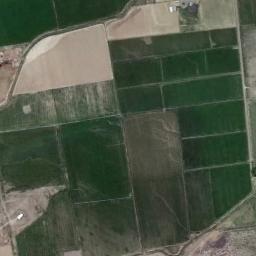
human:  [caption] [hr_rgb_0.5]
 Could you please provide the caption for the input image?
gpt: More than ten neatly arranged rectangular farmlands of varying sizes mixed with dark green, light green, and khaki .

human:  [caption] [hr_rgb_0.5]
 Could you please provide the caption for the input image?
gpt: There are some green and bare rectangular farmland .

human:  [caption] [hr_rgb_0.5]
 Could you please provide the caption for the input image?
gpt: Some rectangular farmlands of different colors and sizes are arranged in neat rows .

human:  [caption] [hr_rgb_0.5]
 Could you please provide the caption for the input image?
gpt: There are rectangular farmlands of varying sizes .

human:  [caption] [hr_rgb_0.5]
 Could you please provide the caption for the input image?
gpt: There are some green rectangular farmlands and several yellow ones .